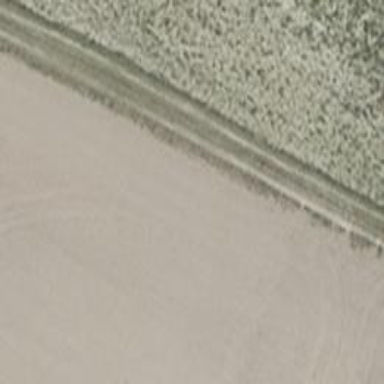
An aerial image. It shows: Track with very rough surface.